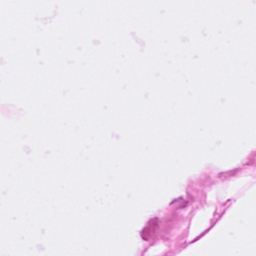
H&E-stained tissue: Breast